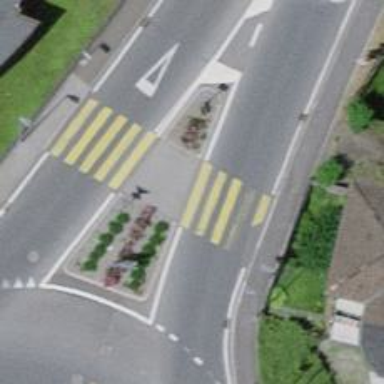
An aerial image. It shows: Kerb serving as barrier.